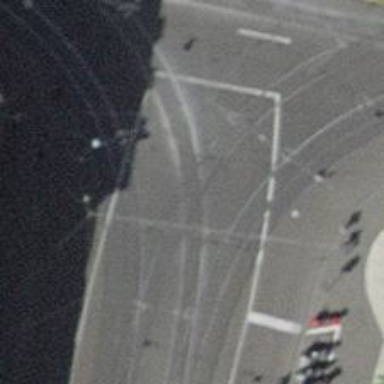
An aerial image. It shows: Railway crossing.